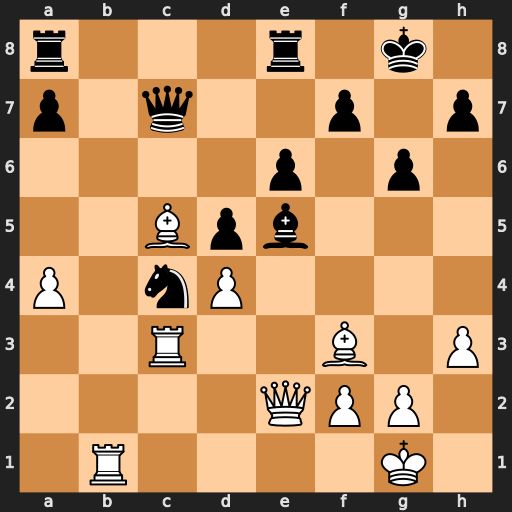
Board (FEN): r3r1k1/p1q2p1p/4p1p1/2Bpb3/P1nP4/2R2B1P/4QPP1/1R4K1
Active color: w
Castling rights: -
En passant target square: -
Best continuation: Rxc4 Bh2+ Kh1